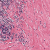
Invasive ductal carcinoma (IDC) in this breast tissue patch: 0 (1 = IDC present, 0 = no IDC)